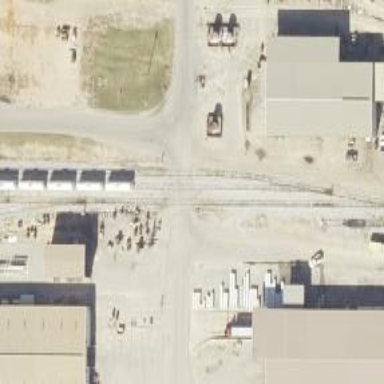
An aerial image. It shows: Level crossing along the railway.